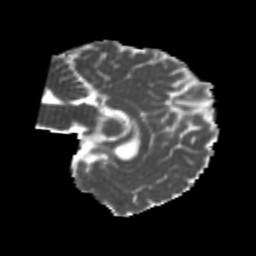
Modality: MD
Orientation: sagittal
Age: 20
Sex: female
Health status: healthy
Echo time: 0.074 s